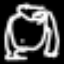
Label: frog